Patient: sex F, age 46
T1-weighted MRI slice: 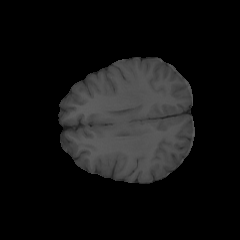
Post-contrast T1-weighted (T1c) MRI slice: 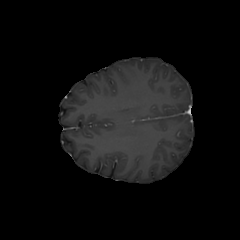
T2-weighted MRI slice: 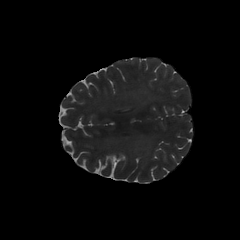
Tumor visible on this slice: no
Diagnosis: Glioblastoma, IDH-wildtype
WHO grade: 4